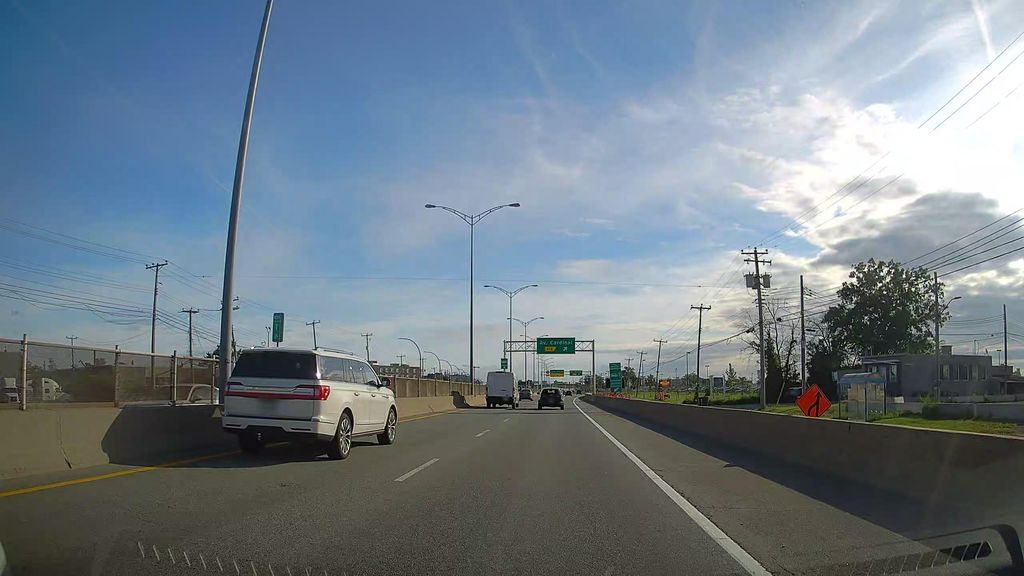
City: montreal